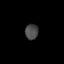
Tissue: lung
Cell type: Myeloid cells
Senescence score: 0.594
Nuclear area (px): 195
Mean DAPI intensity: 74.323